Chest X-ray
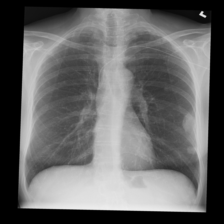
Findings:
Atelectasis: negative
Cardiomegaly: negative
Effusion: negative
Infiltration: negative
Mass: positive
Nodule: negative
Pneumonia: negative
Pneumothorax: negative
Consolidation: negative
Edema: negative
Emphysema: negative
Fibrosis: negative
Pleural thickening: negative
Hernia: negative